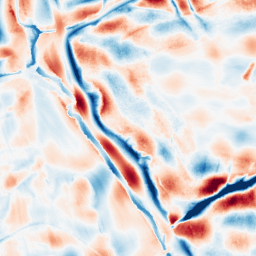
Category: wavelet
Decomposition family: wavelet_dwt
Decomposition parameters: wavelet: db8
level: 5
Upsampling method: bspline
Upsampling parameters: scale: 2
Upsampling scale: 2